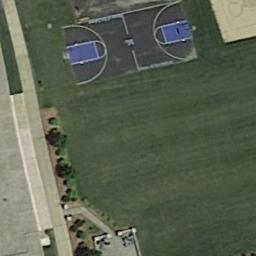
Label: basketball_court